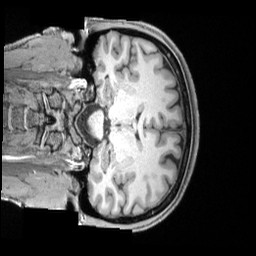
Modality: T1w
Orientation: coronal
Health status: ill
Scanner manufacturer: siemens
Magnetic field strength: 3 T
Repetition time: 2.4 s
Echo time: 0.00228 s